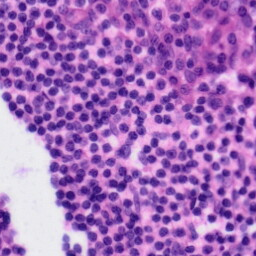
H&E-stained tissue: Tonsil